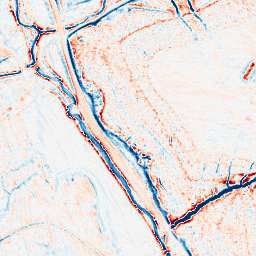
Category: edge_preserving
Decomposition family: anisotropic_diffusion
Decomposition parameters: iterations: 50
kappa: 10
gamma: 0.05
Upsampling method: regularized
Upsampling parameters: scale: 4
lambda_reg: 0.01
Upsampling scale: 4